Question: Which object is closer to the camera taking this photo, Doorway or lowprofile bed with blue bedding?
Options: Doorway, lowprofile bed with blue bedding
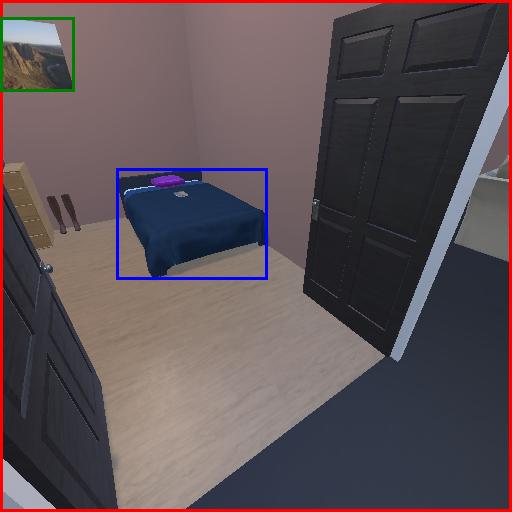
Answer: Doorway